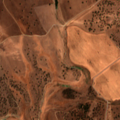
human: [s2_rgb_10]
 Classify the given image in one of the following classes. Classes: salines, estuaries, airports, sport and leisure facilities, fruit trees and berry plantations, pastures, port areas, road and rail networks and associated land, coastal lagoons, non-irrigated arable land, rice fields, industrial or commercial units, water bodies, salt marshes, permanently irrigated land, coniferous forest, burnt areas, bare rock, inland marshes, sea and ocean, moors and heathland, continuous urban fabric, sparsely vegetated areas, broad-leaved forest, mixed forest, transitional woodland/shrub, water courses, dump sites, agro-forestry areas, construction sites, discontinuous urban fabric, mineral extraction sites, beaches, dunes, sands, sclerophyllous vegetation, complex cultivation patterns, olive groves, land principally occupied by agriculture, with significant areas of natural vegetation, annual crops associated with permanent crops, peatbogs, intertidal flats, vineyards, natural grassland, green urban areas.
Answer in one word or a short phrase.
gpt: non-irrigated arable land, agro-forestry areas, water bodies